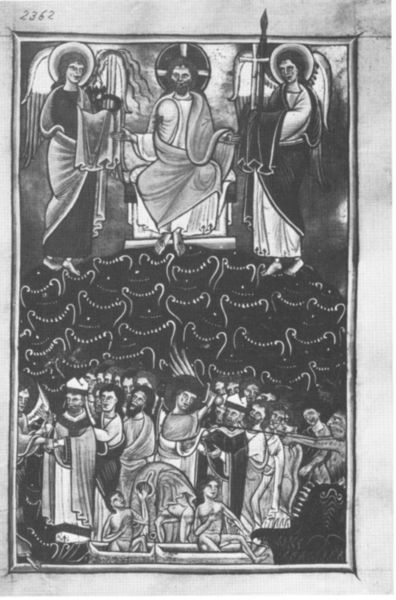
Titel: Münchner Psalter
Institution: München, Staatsbibliothek
Schlagwörter: flügel, gott, himmel, mann, meer, nackt, wasser, menschen, grau, männer, zeichnung, tod, kirche, engel, wellen, bischof, könig, lanze, papst, thron, nackte, buch, kreuz, religion, schwarz-weiss, stich, schwert, schein, heiligenschein, christus, grab, jesus, jesus christus, christlich, priester, mitra, heilige, harfe, heilig, taufe, auferstehung, christi, dreifaltigkeit, gra, buchmalerei, thronend, päpste, stuhl sitzen